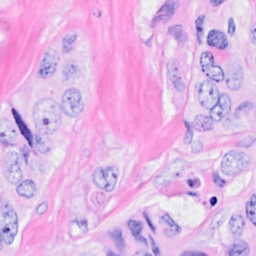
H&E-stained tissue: Breast